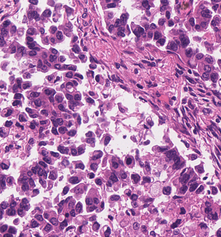
Tumor epithelial tissue: yes
Tumor-associated stroma tissue: yes
Normal tissue: no